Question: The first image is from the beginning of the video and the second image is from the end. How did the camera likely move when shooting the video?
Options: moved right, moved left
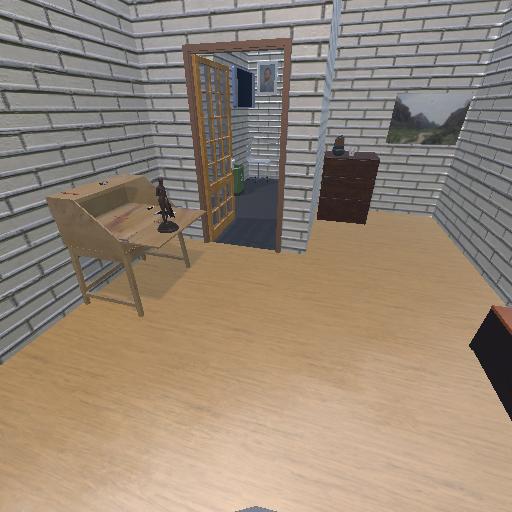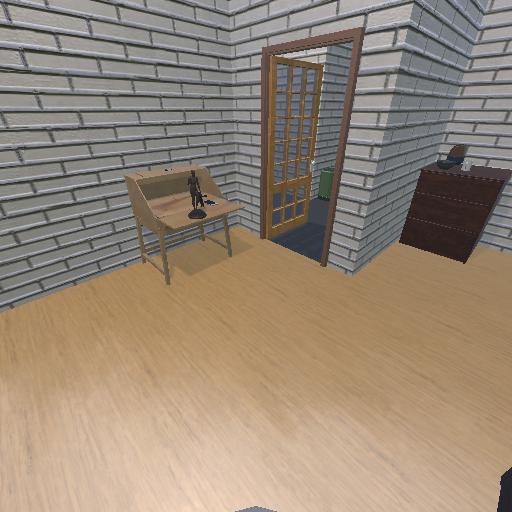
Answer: moved right